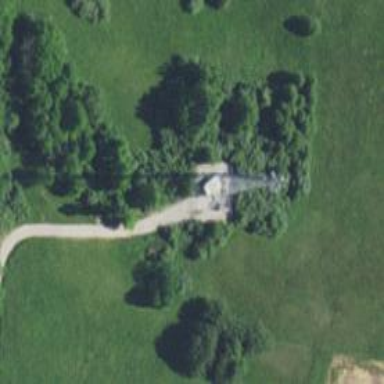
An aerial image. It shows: Communication mast tower.